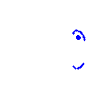
Particle: pion